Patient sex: M
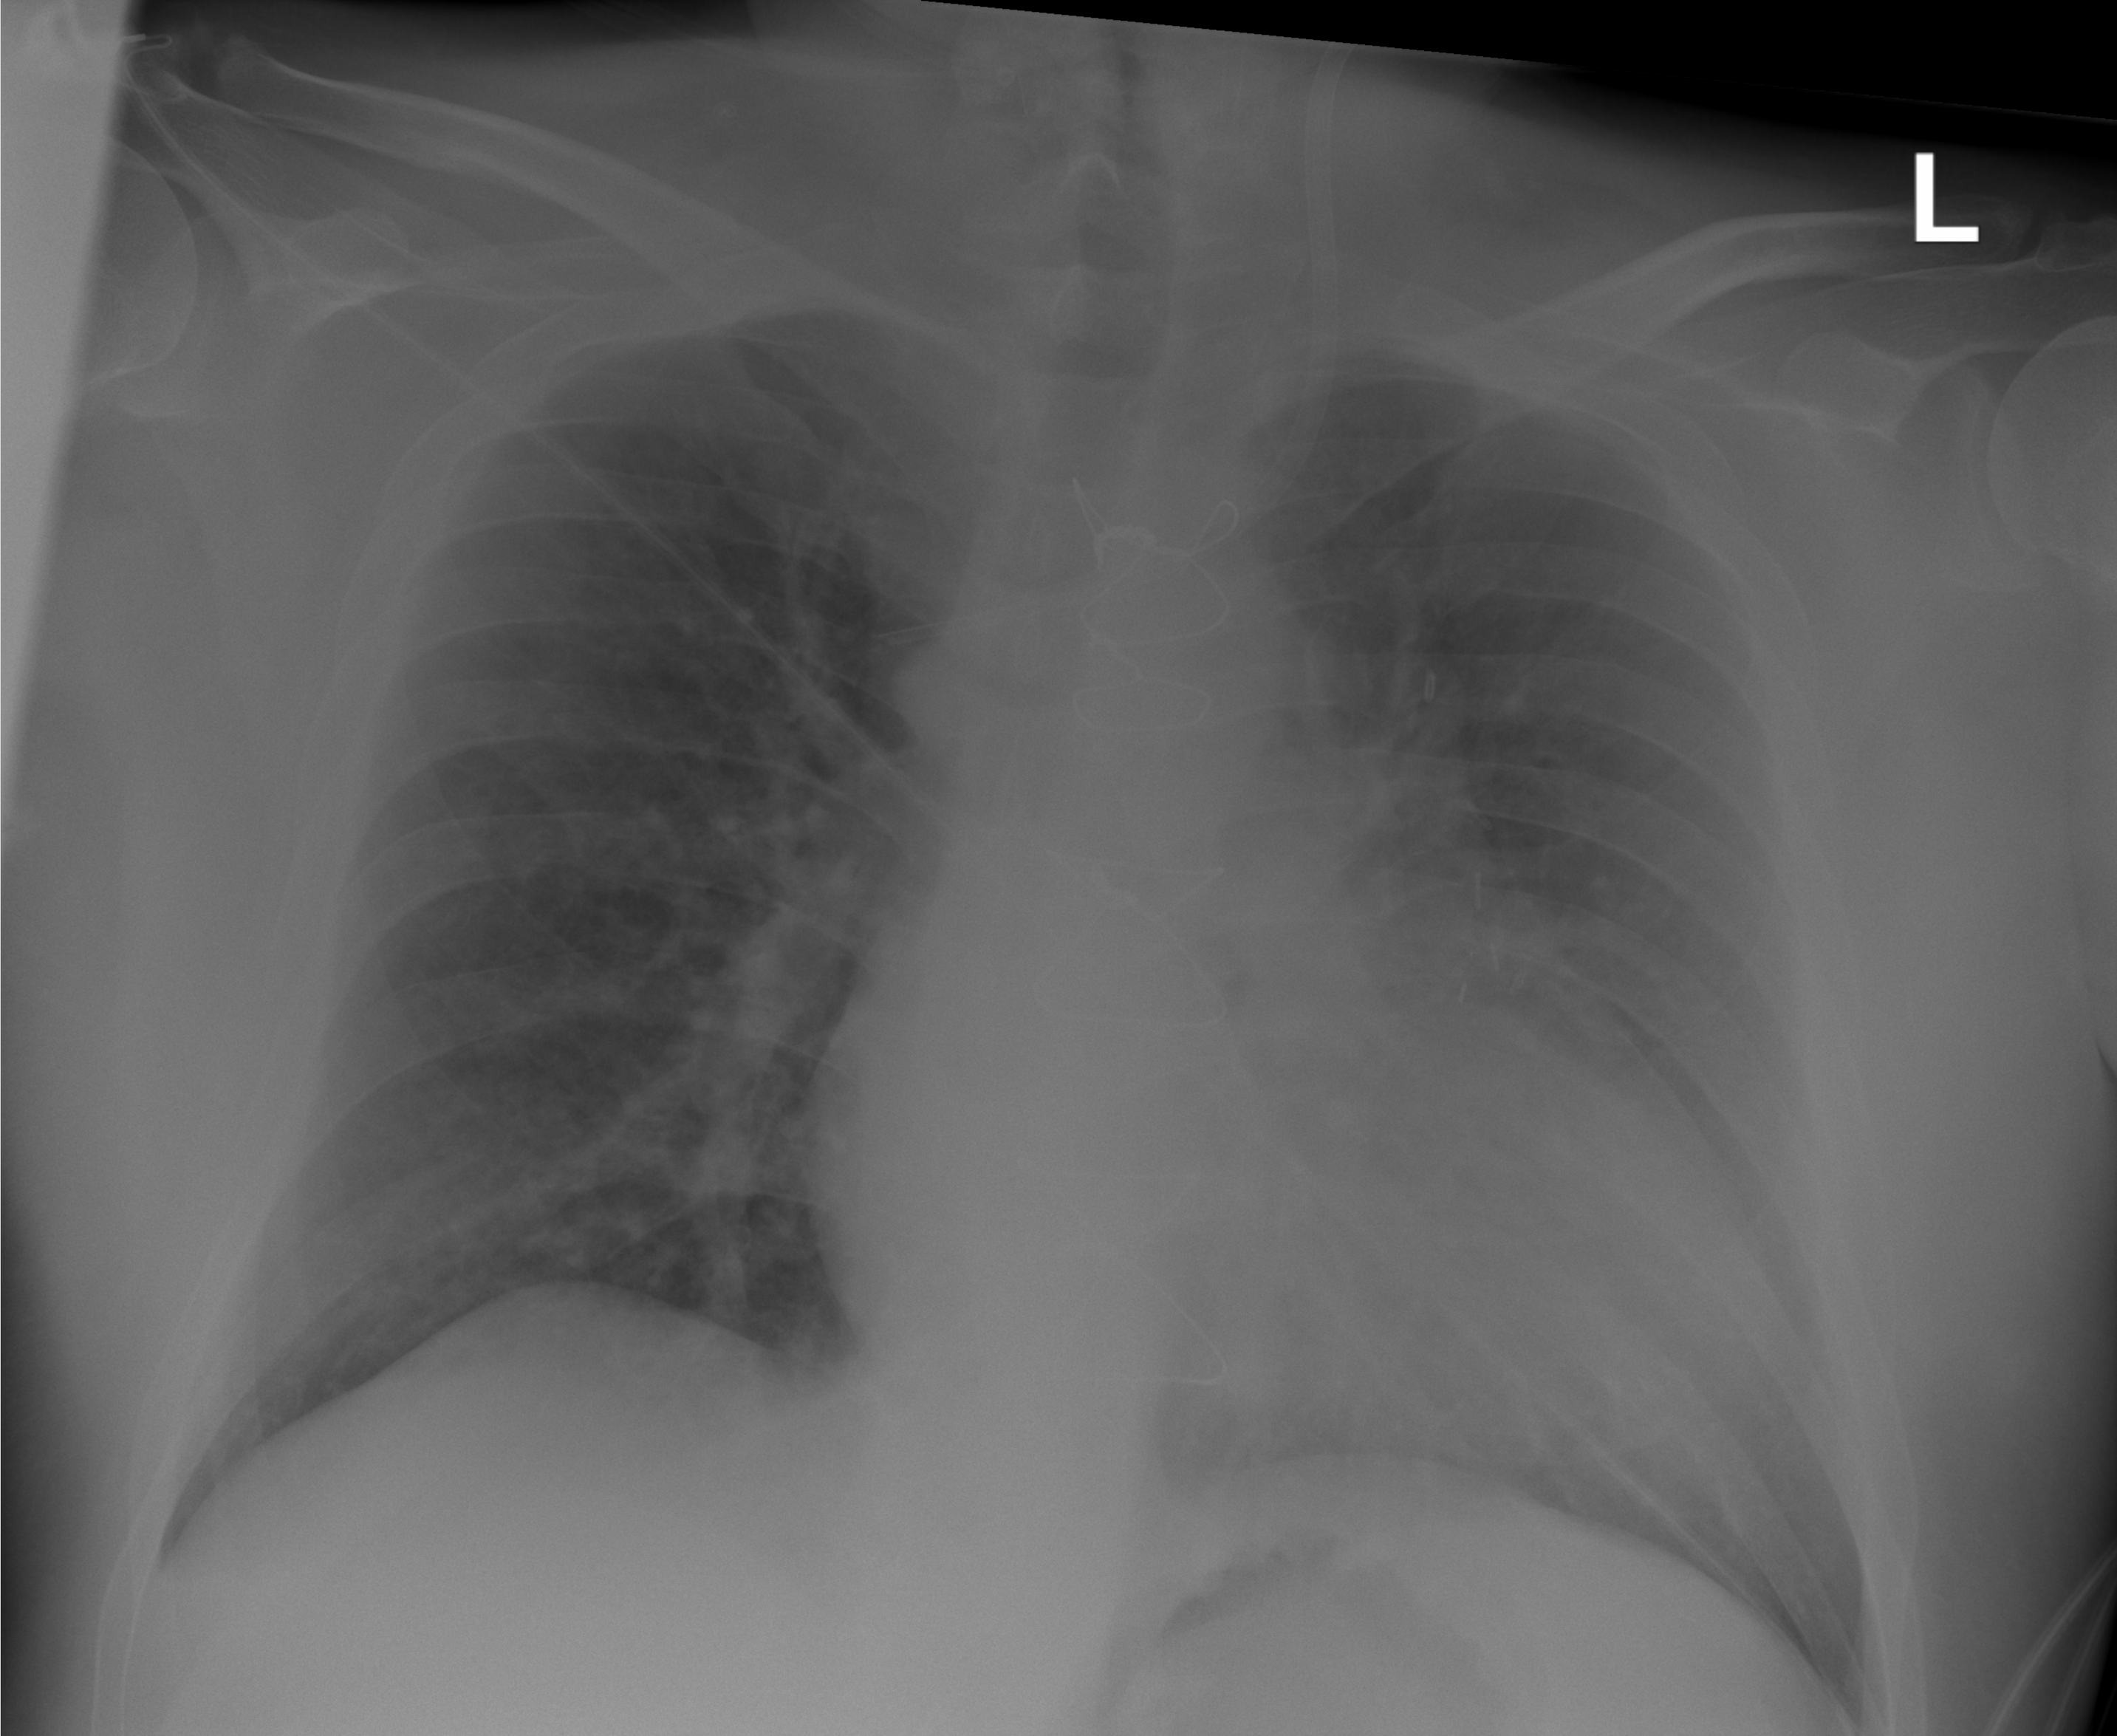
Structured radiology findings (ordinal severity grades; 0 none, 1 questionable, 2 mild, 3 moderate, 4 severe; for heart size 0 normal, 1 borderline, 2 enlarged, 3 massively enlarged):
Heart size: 2
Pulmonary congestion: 2
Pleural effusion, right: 0
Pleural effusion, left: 0
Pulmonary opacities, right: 0
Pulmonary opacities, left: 0
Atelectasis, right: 0
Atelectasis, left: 0